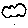
Label: cloud